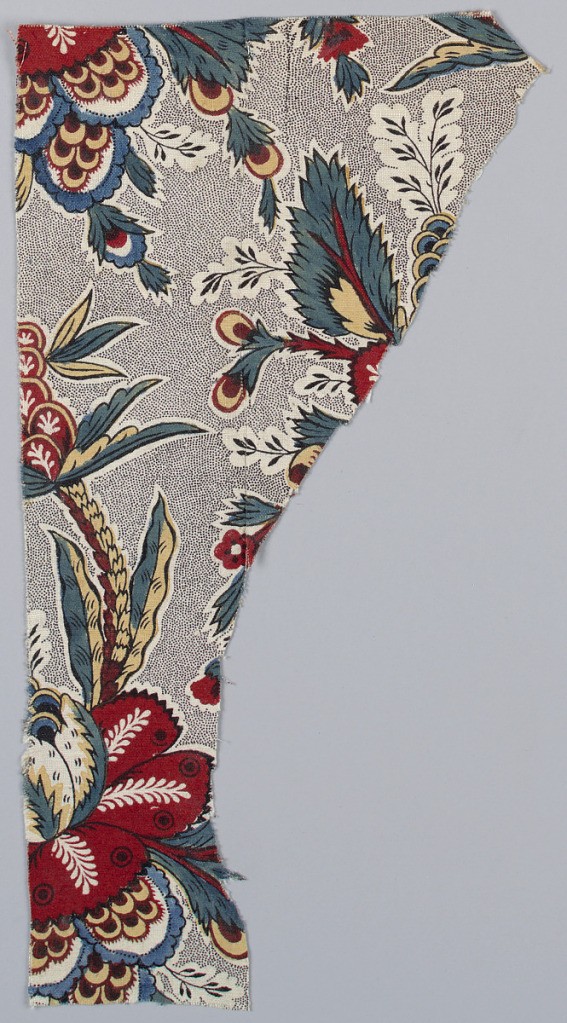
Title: Textile
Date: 18th century
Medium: linen warp, cotton weft Technique: plain weave foundation. Block-printed: black, red and yellow. Blue applied by brush over yellow for a dull greenish-blue.
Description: Fragment of a bold floral pattern on a "picotage" background.